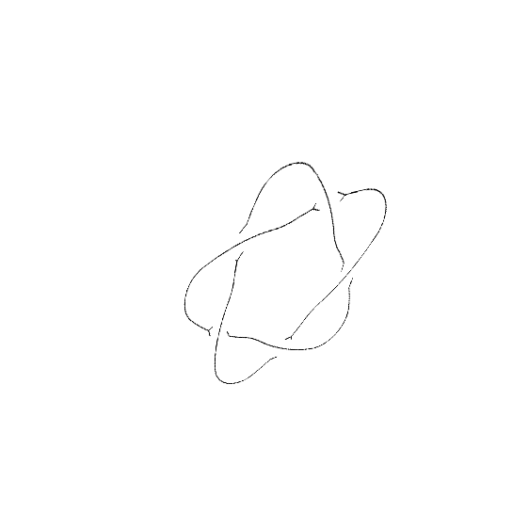
Crossing number: 5